Question: Following is some codes and output from the Chrome Developers' Console
'''
var myarr = document.location.hostname.split("."); //typed
undefined //output
myarr[0] //typed
"ptamz" //output: ONE
'''
'''
var name = document.location.hostname.split("."); //typed
undefined //output
name[0] //typed
"p" //output: TWO
'''
Why are the two outputs (commented Output: ONE, and Output: TWO) different?
Screenshot:

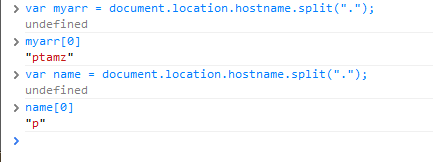
Answer: <URL>', separated by commas.
Here's a screenshot from my Chrome console demonstrating what happens:

The reason 'name[0]' then results in 'p' is that you can access the characters of strings using square brackets:
'''
name = "hello,world";
console.log(name[0]); //"h"
'''
As others have mentioned, this will only be the case in the global scope. You are free to declare a variable named 'name' inside a descendant scope. Although, obviously, omitting the 'var' keyword in this case would still result in you accessing 'window.name':
'''
function example() {
var name = ["hello", "world"];
console.log(name); //["hello", "world"]
}
'''